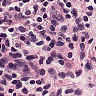
Metastatic tissue present: no